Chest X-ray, AP view. Patient: 47 years old, sex M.
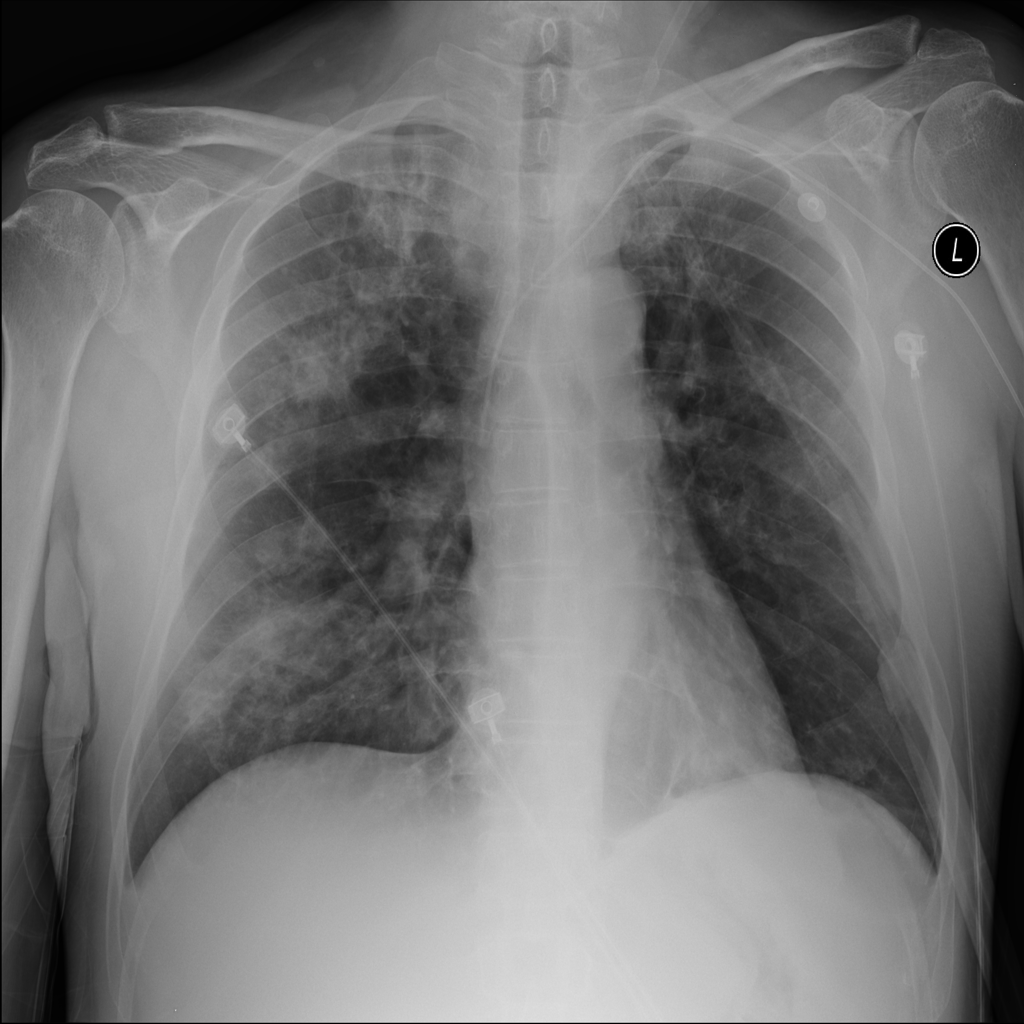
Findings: Nodule